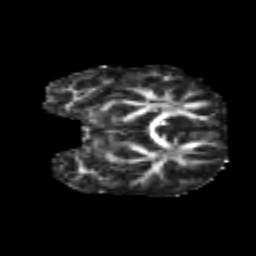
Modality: FA
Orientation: coronal
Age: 8
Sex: female
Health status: healthy